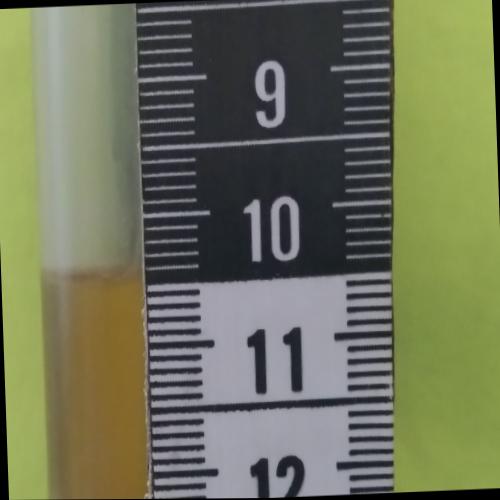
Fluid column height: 10.4 cm